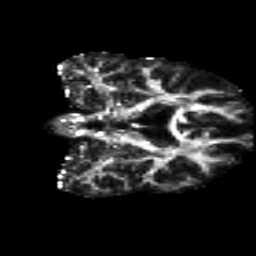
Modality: FA
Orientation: coronal
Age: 27
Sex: male
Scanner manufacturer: siemens
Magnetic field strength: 3 T
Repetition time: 8.8 s
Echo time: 0.085 s